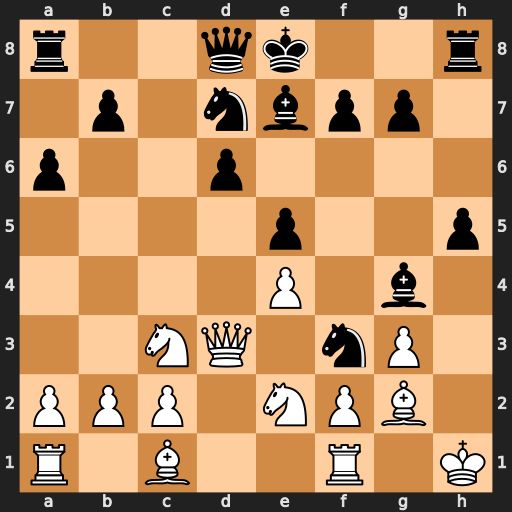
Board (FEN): r2qk2r/1p1nbpp1/p2p4/4p2p/4P1b1/2NQ1nP1/PPP1NPB1/R1B2R1K
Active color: w
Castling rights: kq
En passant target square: -
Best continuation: Bxf3 Nc5 Qe3 Bg5 Qxg5 Qxg5 Bxg5